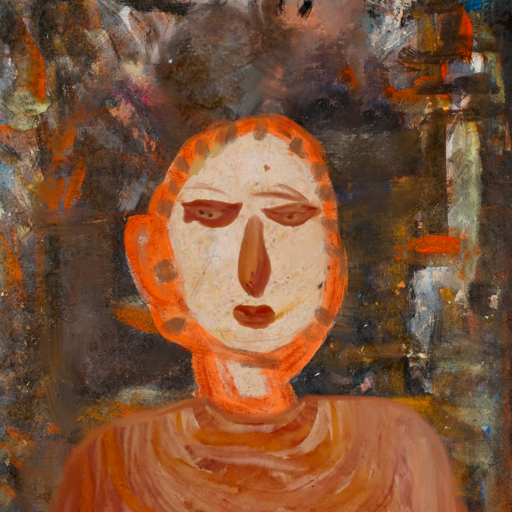
Background: GypsyQueen, Head And Neck Front: Rupkatha, Face Front: Pious_Lady, Bust: Pious_Lady, Hair Front: Blank, Head Accessory: Blank, Second Necklace: Blank, Necklace: Blank, Baby: Blank